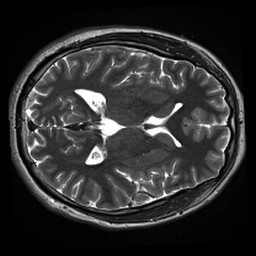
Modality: inplaneT2
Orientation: axial
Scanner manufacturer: siemens
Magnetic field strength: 3 T
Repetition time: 11 s
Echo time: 0.059 s